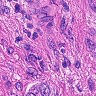
Metastatic tissue present: yes